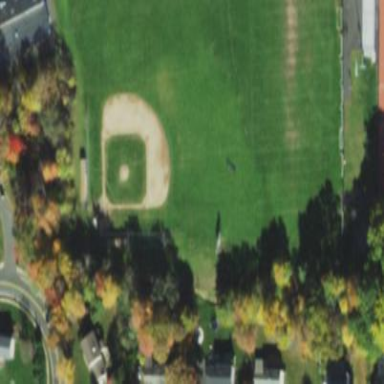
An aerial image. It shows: Baseball pitch for leisure land.